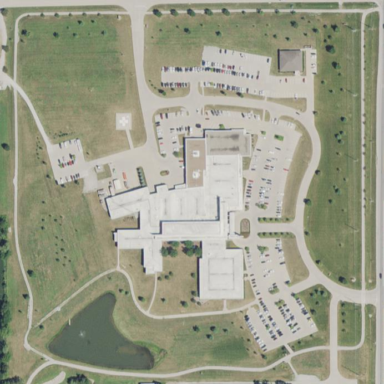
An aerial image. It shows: Healthcare facility identified as hospital.